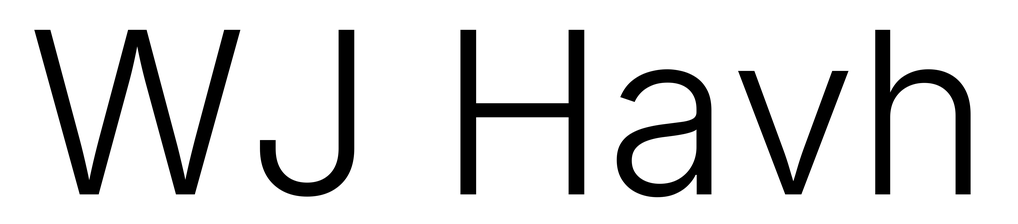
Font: Inter_Light